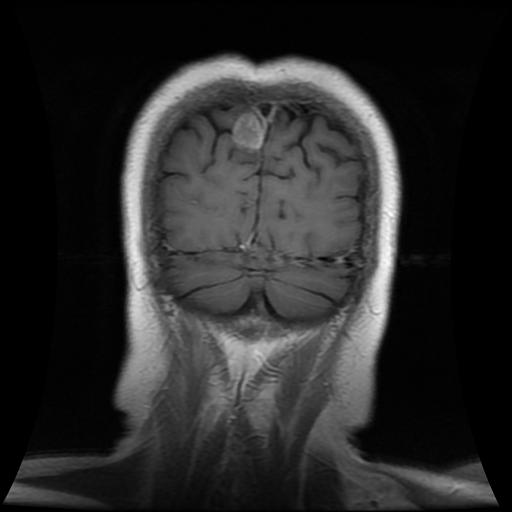
Label: meningioma